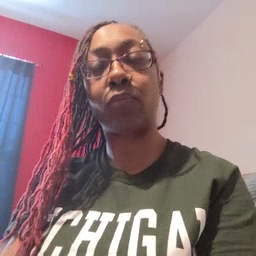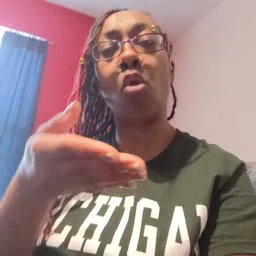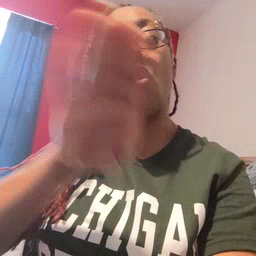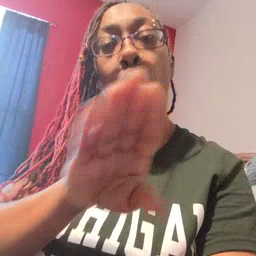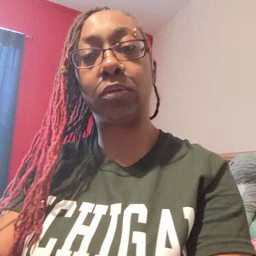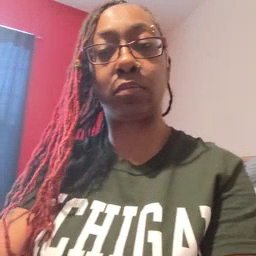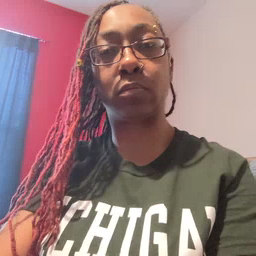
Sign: close